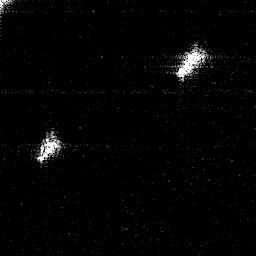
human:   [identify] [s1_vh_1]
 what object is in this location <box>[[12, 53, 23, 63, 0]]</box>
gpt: <ref>1 medium ship at the left</ref>